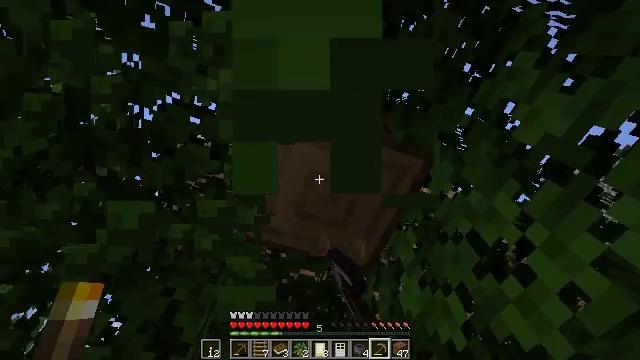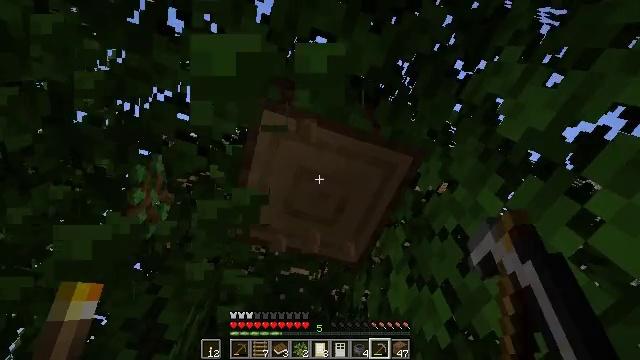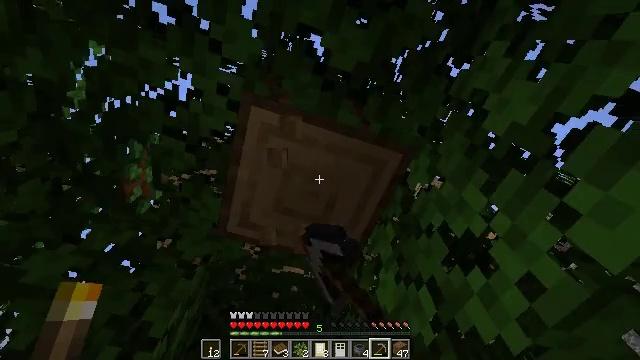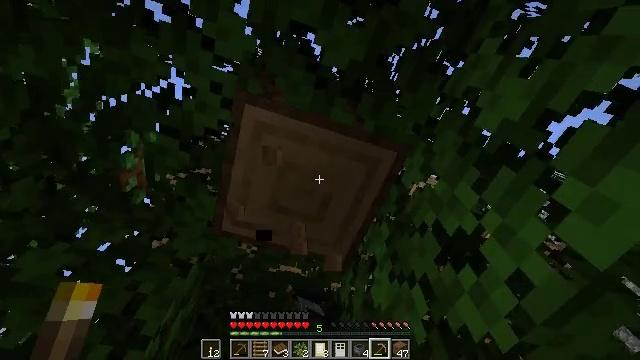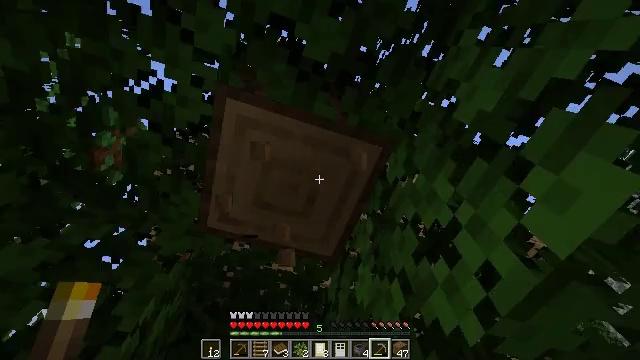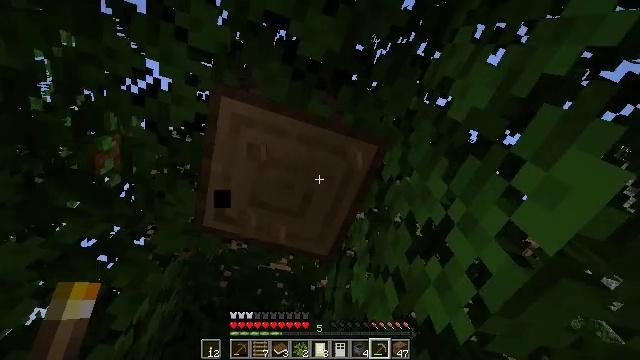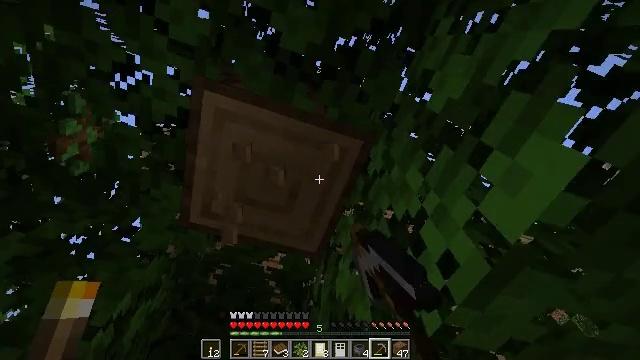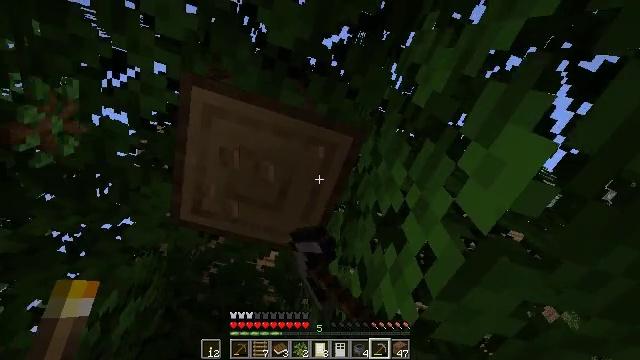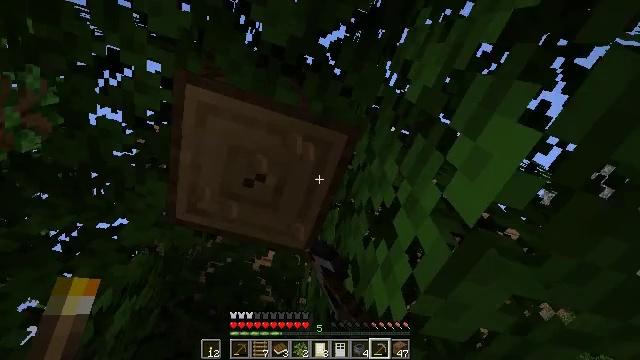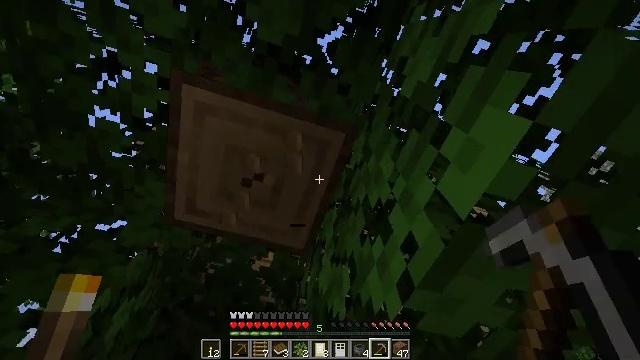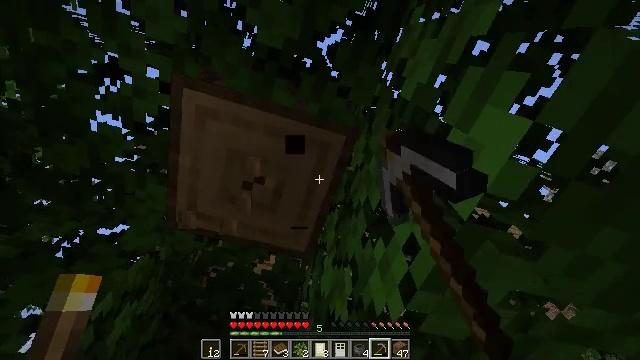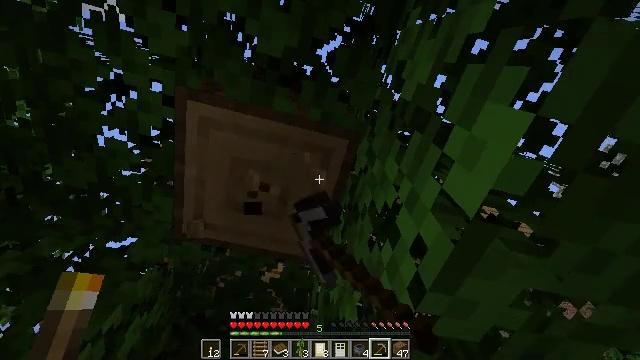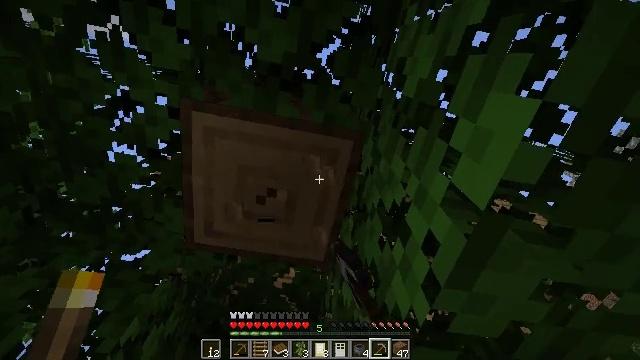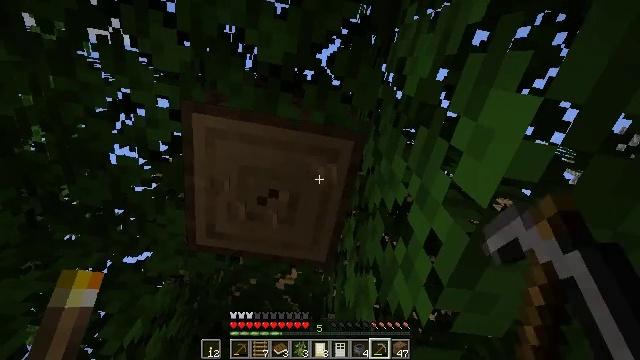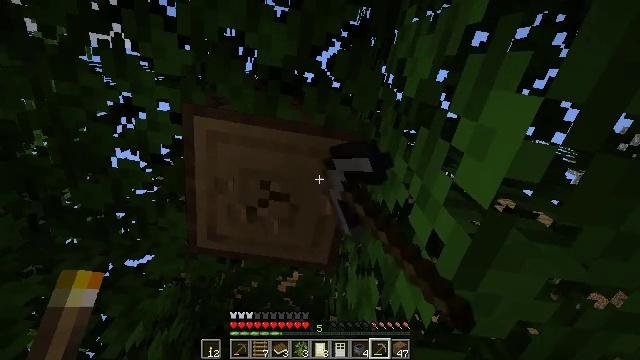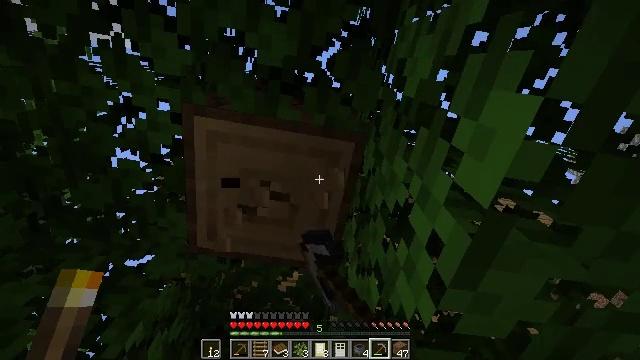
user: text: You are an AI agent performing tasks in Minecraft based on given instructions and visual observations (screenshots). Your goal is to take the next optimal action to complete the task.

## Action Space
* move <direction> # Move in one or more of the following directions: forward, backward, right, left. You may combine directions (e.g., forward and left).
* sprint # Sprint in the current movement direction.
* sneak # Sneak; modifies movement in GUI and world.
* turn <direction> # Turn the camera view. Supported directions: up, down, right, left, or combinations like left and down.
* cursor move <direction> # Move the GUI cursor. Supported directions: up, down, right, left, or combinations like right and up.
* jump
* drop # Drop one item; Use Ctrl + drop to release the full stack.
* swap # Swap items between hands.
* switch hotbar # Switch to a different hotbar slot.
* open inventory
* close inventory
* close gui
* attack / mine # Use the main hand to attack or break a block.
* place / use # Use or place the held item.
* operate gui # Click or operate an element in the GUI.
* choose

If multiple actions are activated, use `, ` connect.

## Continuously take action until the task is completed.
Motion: motion action
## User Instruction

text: Break the tree to get oak logs.
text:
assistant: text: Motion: move forward, attack / mine
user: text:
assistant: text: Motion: move forward, attack / mine
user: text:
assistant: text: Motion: move forward, attack / mine
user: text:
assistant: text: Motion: move forward, attack / mine
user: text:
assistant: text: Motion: move forward, attack / mine
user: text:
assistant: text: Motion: move forward, attack / mine
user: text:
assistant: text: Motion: attack / mine
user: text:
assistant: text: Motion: attack / mine
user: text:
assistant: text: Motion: attack / mine
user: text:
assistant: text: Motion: attack / mine
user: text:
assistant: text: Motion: turn left and up, attack / mine
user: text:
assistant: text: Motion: turn left, attack / mine
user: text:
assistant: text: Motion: attack / mine
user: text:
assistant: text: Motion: attack / mine
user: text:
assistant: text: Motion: attack / mine
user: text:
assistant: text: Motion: attack / mine
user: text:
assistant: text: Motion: attack / mine
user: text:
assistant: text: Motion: attack / mine
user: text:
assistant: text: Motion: attack / mine
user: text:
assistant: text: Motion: attack / mine
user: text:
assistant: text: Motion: attack / mine
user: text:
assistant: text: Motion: attack / mine
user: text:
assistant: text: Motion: attack / mine
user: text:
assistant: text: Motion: attack / mine
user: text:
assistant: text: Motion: attack / mine
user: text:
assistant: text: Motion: attack / mine
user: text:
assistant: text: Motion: attack / mine
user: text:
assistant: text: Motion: attack / mine
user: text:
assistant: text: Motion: attack / mine
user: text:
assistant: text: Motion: attack / mine